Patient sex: M
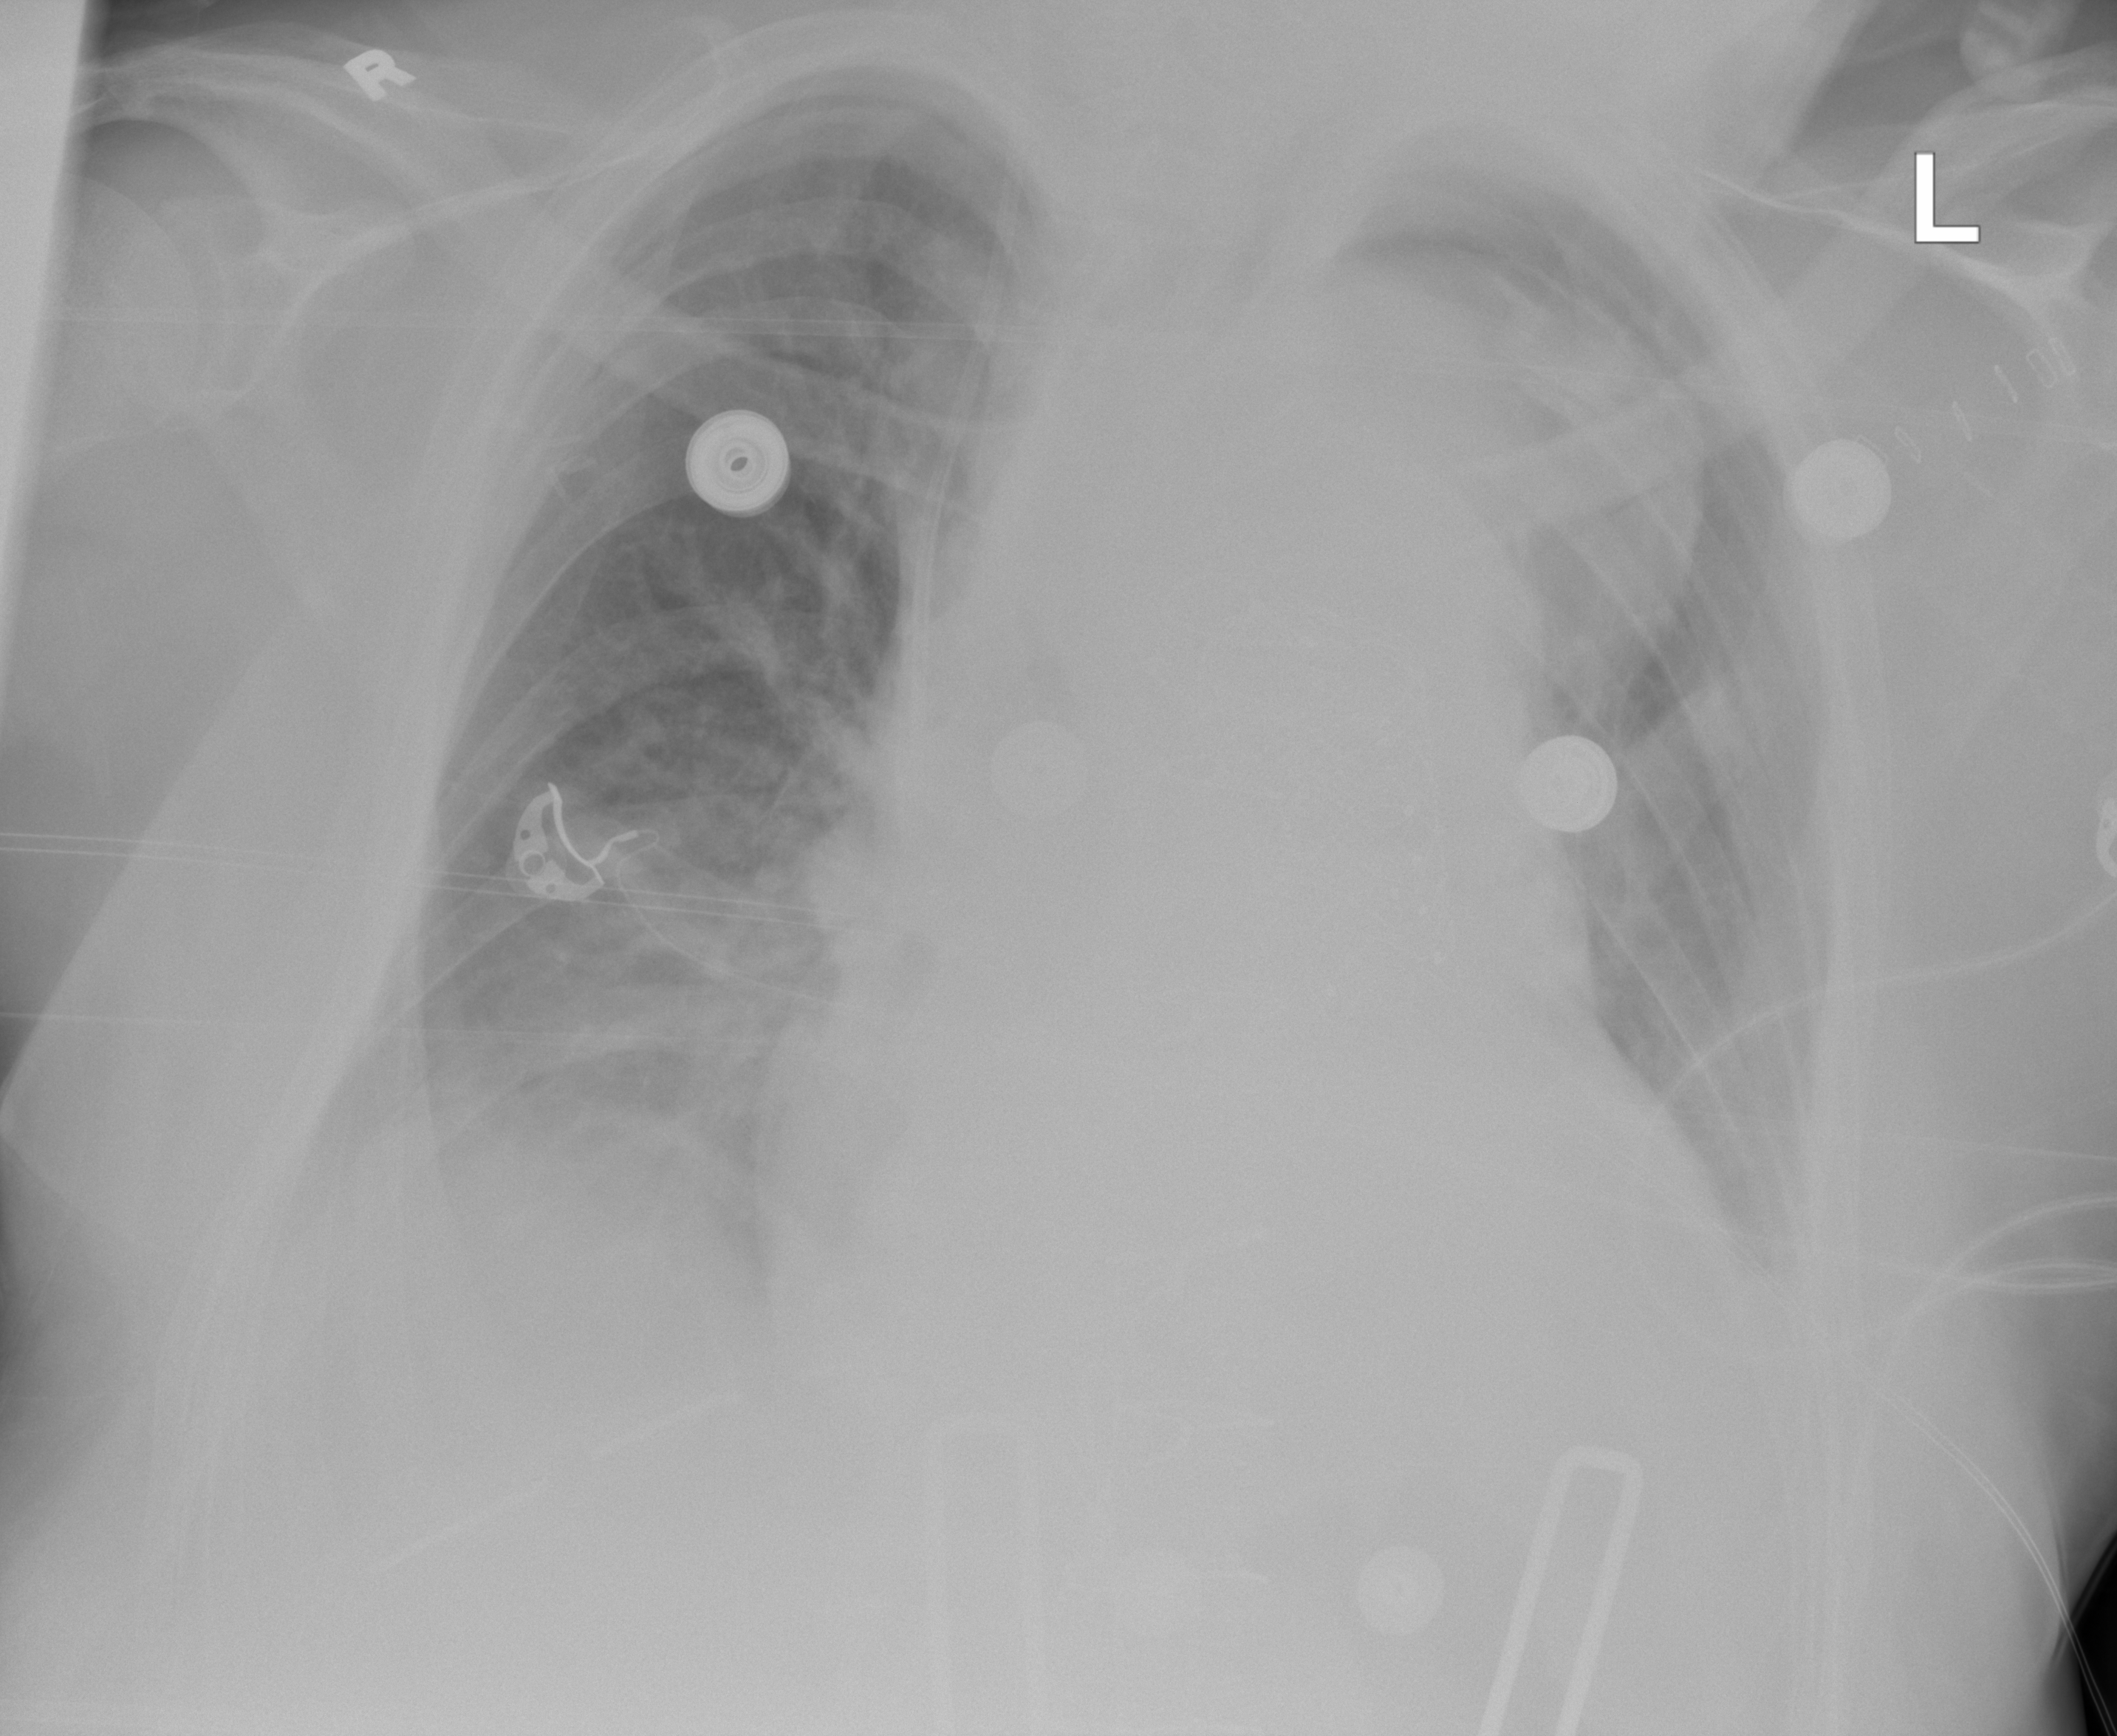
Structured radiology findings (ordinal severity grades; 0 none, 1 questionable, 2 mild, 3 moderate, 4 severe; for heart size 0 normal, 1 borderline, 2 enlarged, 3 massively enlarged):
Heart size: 3
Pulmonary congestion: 2
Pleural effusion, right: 2
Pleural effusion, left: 2
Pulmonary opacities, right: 2
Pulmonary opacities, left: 2
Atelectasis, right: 2
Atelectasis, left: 2